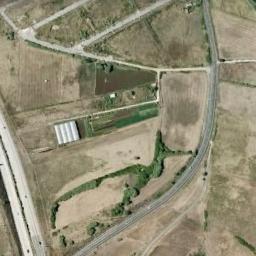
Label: rectangular_farmland